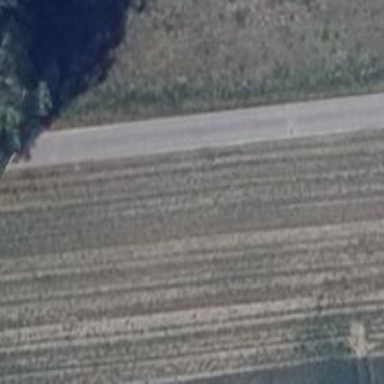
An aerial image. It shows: High-quality track road made of concrete plates.